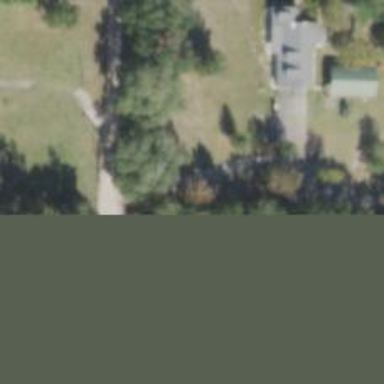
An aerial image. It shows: Driveway.